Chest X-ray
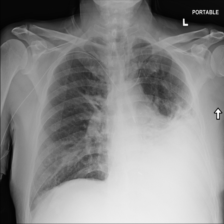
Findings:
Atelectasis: negative
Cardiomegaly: negative
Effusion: negative
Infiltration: negative
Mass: negative
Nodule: negative
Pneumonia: negative
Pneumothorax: negative
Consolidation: negative
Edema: negative
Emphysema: negative
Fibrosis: negative
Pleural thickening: negative
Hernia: negative